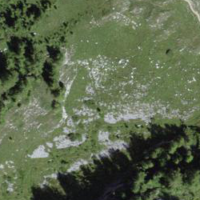
EUNIS habitat code: 26
Species observed at this site:
Apis mellifera